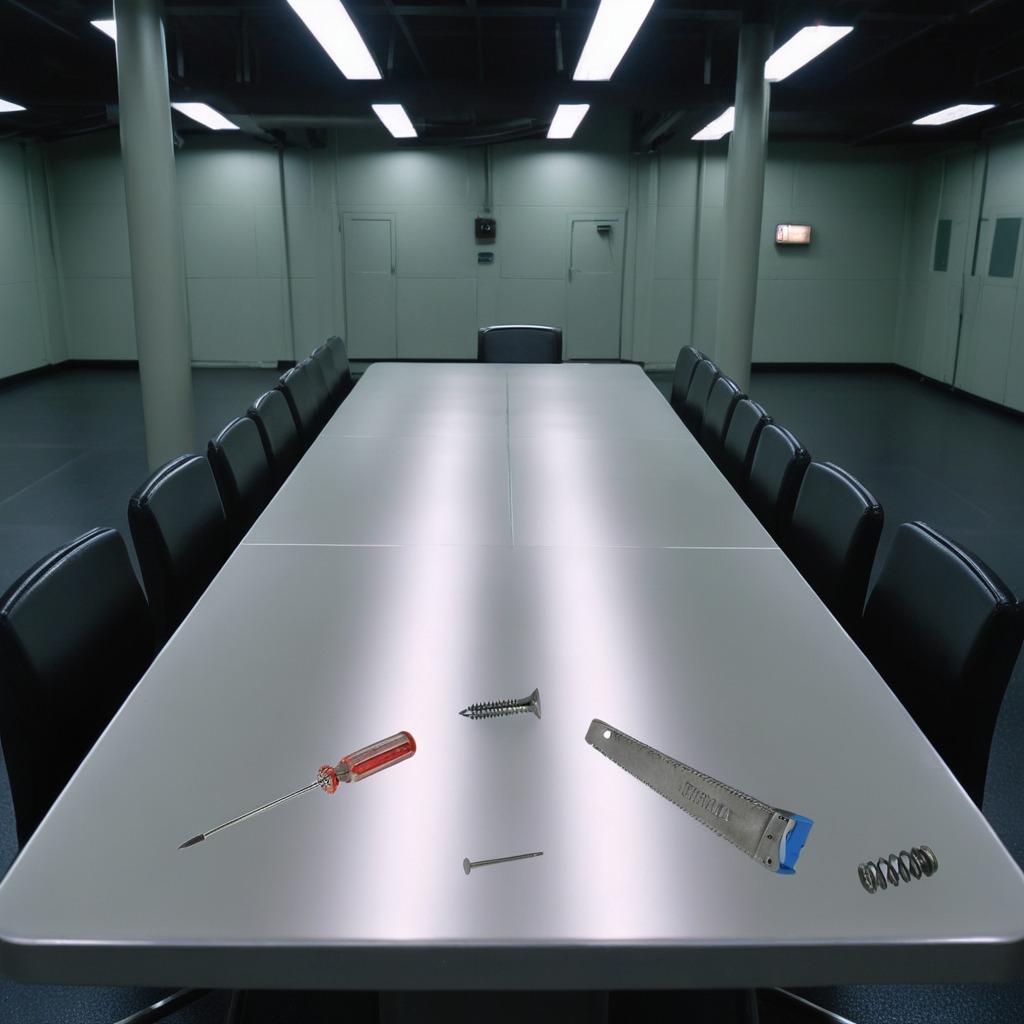
A metal machine screw, an iron nail, a coiled metal spring, a handheld metal saw, and a screwdriver are lying on the table.